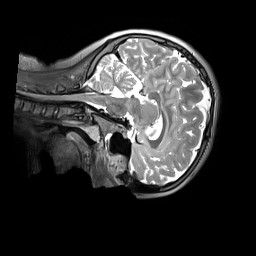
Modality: T2w
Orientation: sagittal
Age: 10
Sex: female
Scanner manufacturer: siemens
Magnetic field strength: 3 T
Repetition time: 3.2 s
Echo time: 0.408 s